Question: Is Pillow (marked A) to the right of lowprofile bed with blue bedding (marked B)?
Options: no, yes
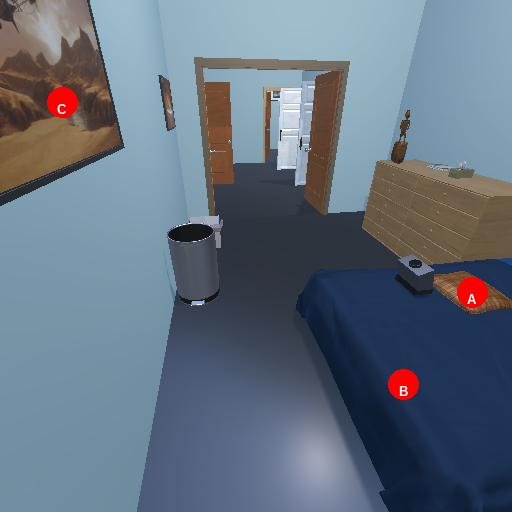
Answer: no